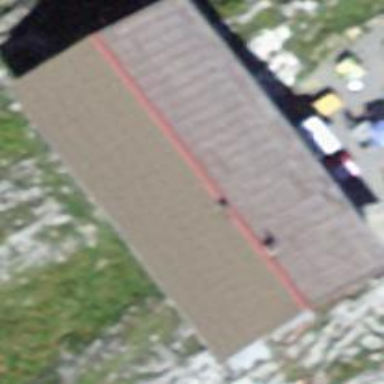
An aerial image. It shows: Restaurant in building.